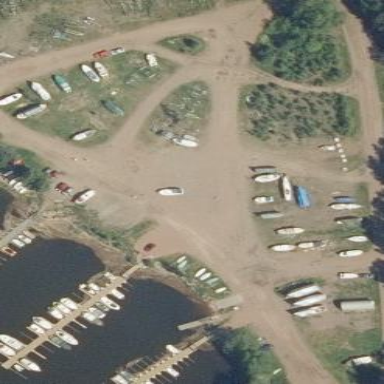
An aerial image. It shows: Boatyard located near waterway.